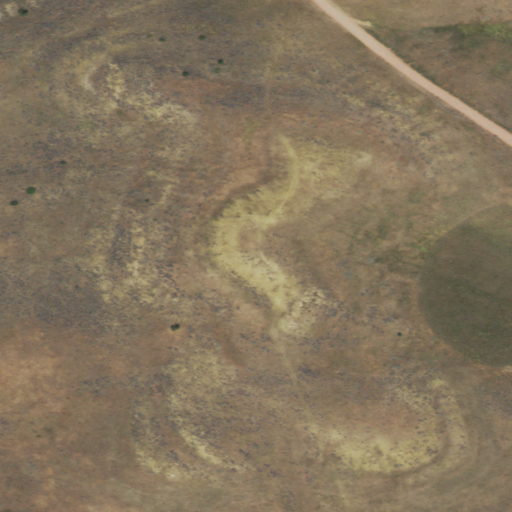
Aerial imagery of mountains in Wyoming named Badger Hills containing shrub, grassland, and evergreen forest